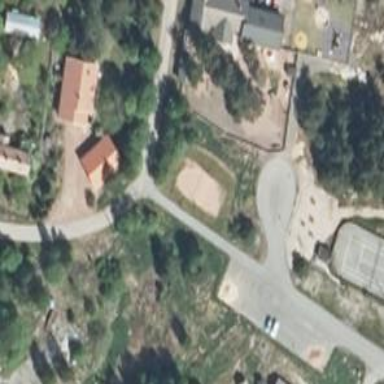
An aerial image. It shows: Volleyball court on pitch meant for leisure land.